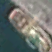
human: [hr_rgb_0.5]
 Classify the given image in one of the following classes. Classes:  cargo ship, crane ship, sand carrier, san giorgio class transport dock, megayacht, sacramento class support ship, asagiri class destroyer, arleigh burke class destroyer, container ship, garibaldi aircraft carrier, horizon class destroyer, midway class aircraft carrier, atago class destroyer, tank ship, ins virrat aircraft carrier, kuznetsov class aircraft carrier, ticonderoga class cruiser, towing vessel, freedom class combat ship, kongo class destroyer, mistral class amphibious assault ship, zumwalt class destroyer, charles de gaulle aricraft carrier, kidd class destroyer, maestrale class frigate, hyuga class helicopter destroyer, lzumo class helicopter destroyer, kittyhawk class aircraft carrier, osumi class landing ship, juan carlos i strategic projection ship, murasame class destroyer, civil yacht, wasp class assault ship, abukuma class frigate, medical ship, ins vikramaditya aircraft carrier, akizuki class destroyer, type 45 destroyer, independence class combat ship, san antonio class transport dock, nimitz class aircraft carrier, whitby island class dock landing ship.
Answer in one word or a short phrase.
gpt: Towing vessel